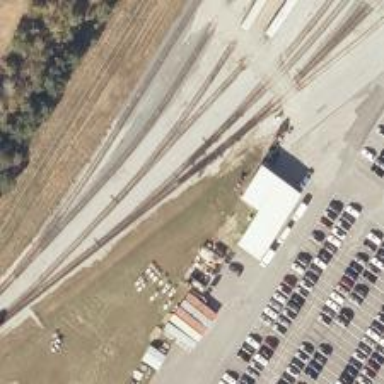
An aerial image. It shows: Rail spur service.